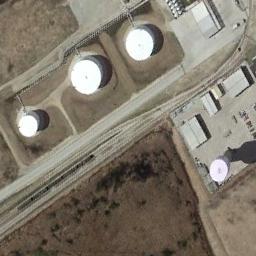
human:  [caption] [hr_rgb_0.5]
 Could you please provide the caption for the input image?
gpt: Lots of buildings are next to storage tanks .

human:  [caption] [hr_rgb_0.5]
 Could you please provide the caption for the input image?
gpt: There are four white storage tanks on the bare land .

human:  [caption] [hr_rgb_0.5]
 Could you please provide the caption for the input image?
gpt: There are several neatly arranged large oil storage tanks in the factory, And there are large lawns in the factory .

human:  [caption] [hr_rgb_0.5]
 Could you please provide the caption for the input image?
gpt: There are two rows of storage tanks on each open lot .

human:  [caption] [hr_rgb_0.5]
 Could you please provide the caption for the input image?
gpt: There are three storage tanks of different sizes .